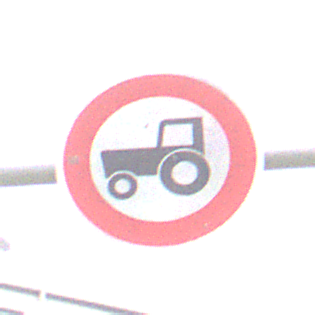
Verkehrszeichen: VerbotKraftfahrzeugeZuegeNichtSchneller25
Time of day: Midday
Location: Outdoor (Urban)
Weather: Overcast
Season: NotSpecified
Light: Natural